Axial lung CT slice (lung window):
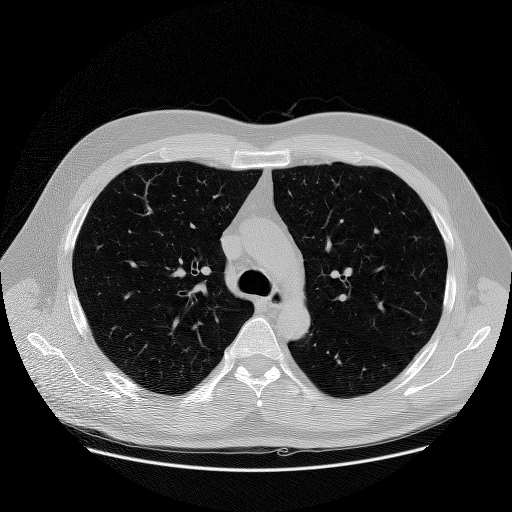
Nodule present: no